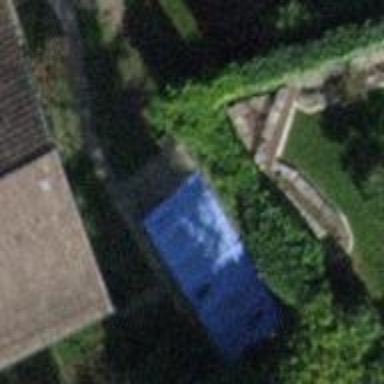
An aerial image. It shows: Swimming pool located in leisure land.